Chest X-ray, AP view. Patient: 45 years old, sex F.
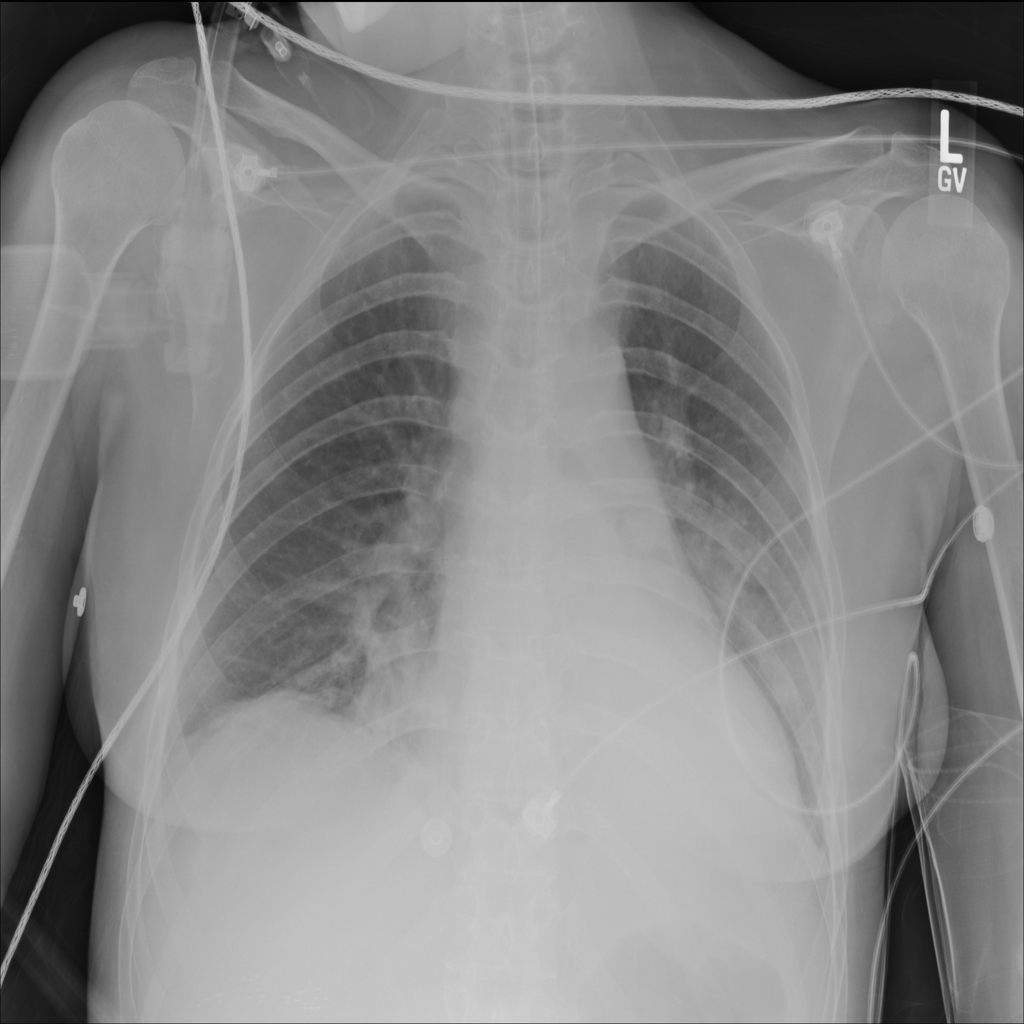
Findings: Atelectasis, Consolidation, Pneumonia